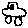
Label: car